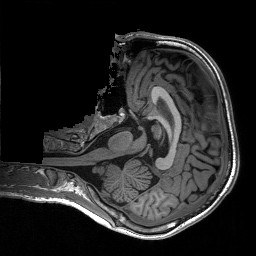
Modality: T1w
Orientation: axial
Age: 18
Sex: male
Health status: healthy
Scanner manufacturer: siemens
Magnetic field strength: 3 T
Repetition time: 3.2 s